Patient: sex F, age 54
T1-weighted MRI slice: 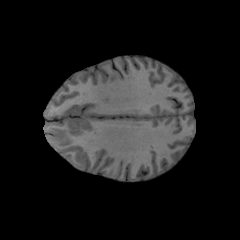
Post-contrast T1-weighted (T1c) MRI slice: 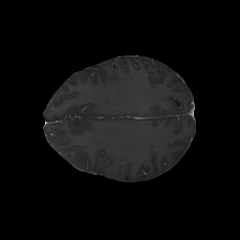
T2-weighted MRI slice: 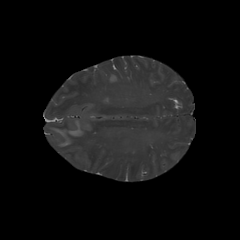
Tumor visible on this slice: yes
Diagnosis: Glioblastoma, IDH-wildtype
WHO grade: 4